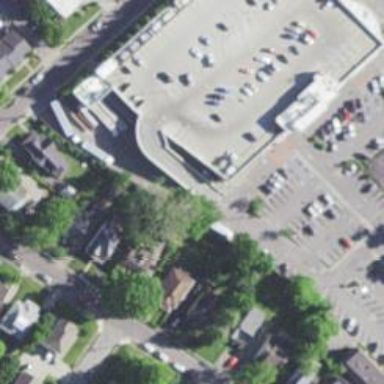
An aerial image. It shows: Pharmacy providing healthcare services.